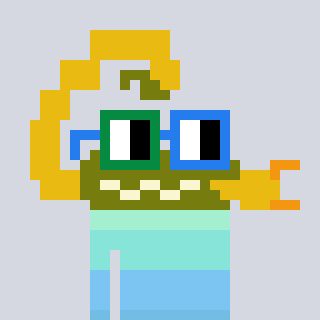
a pixel art character with square green and blue glasses, a scorpion-shaped head and a orange-colored body on a cool background